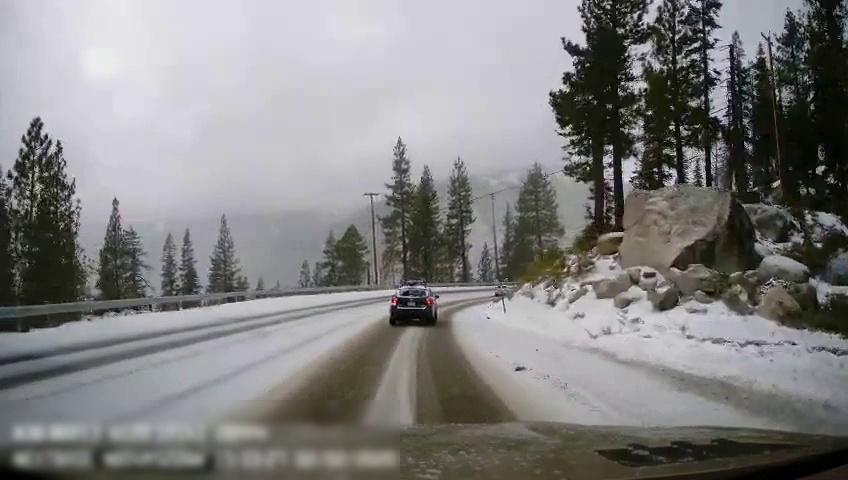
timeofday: Day
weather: Snowy
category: Drivable Space
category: Vehicles | Car
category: Vehicles | Car